Question: I have read the posts related and feel like my code is accurate; I have tried numerous mutations of this code as well. I am in hopes that someone can find what I am sure is a minor error in my code as I have had no luck detecting it.
Problem: Contents of foreignObject element not rendering in browser visually. DOM elements are apparently inserted into DOM but not visible.
I notice that in Chrome web developer that the foreignObject element is not camelcase in the element inspector however upon editing the html inline it is editable as camelcase, so evidently the element is held as camelcase. This likely has no impact on the issue but thought I would mention it.
DOM after executing:
'''
<g class="component" transform="translate(75,20)">
<rect width="100" height="100" fill="red" opacity="1">
<foreignObject width="100" height="100" requiredExtensions="http://www.w3.org/1999/xhtml">
<body xmlns="http://www.w3.org/1999/xhtml">
<div style="width: 100px; height: 100px; background-color: yellow;" data-uid="special_uid">
</div>
</body>
</foreignObject>
</rect>
</g>
'''
D3 SVG/XHTML generation code (CoffeeScript):
'''
component = canvas.select("[data-uid=#{entityObj.name}]").selectAll('.component')
.data(entityObj.components)
.enter()
.append("g")
.each( (componentObj,i,d) =>
@generateAssociationLocalCache(entityObj,componentObj,i,d)
@generateComponentLocalCache(entityObj,componentObj,i,d)
)
.attr("data-uid", (o,i,d)-> o.name)
.attr("id", (o,i,d)-> o.name)
.attr("class", "component")
.attr("transform", (componentObj,i,d) =>
coords = @rows[entityObj.name]['components'][componentObj.uid]
"translate(#{coords.x},#{coords["y#{i}"]})"
)
.append("rect")
.attr("width", (componentObj,i,d) => componentObj.width)
.attr("height", @get('component').height)
.attr("fill", "red")
.attr("opacity", "1")
.append("foreignObject")
.attr("width", (componentObj,i,d) => componentObj.width)
.attr("height", @get('component').height)
.attr("requiredExtensions", "http://www.w3.org/1999/xhtml")
.append("body")
.attr("xmlns","http://www.w3.org/1999/xhtml")
.append("div")
.attr("style", (componentObj,i,d) => "width: #{componentObj.width}px; height: #{@get('component').height}px; background-color: yellow;")
.attr("data-uid", (o,i,d) -> o.uid)
'''

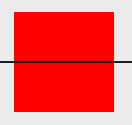
Answer: You've got at least 2 issues. Firstly '<foreignObject>' can't be a child of a '<rect>' element. I'm not sure what you are trying to achieve but you probably need to split up the code
'''
var g = component.append("g")
.each( (componentObj,i,d) =>
@generateAssociationLocalCache(entityObj,componentObj,i,d)
@generateComponentLocalCache(entityObj,componentObj,i,d)
)
.attr("data-uid", (o,i,d)-> o.name)
.attr("id", (o,i,d)-> o.name)
.attr("class", "component")
.attr("transform", (componentObj,i,d) =>
coords = @rows[entityObj.name]['components'][componentObj.uid]
"translate(#{coords.x},#{coords["y#{i}"]})"
)
'''
and then do
'''
g.append("rect")
.attr("width", (componentObj,i,d) => componentObj.width)
.attr("height", @get('component').height)
.attr("fill", "red")
.attr("opacity", "1");
g.append("foreignObject")
...
'''
which would make the rect and foreignObject siblings.
secondly xmlns not an attribute you can set after the object has been created so
'''
.append("body")
.attr("xmlns","http://www.w3.org/1999/xhtml")
'''
should be
'''
.append("xhtml:body")
'''
d3 will then create the element in the correct namespace.